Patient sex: M
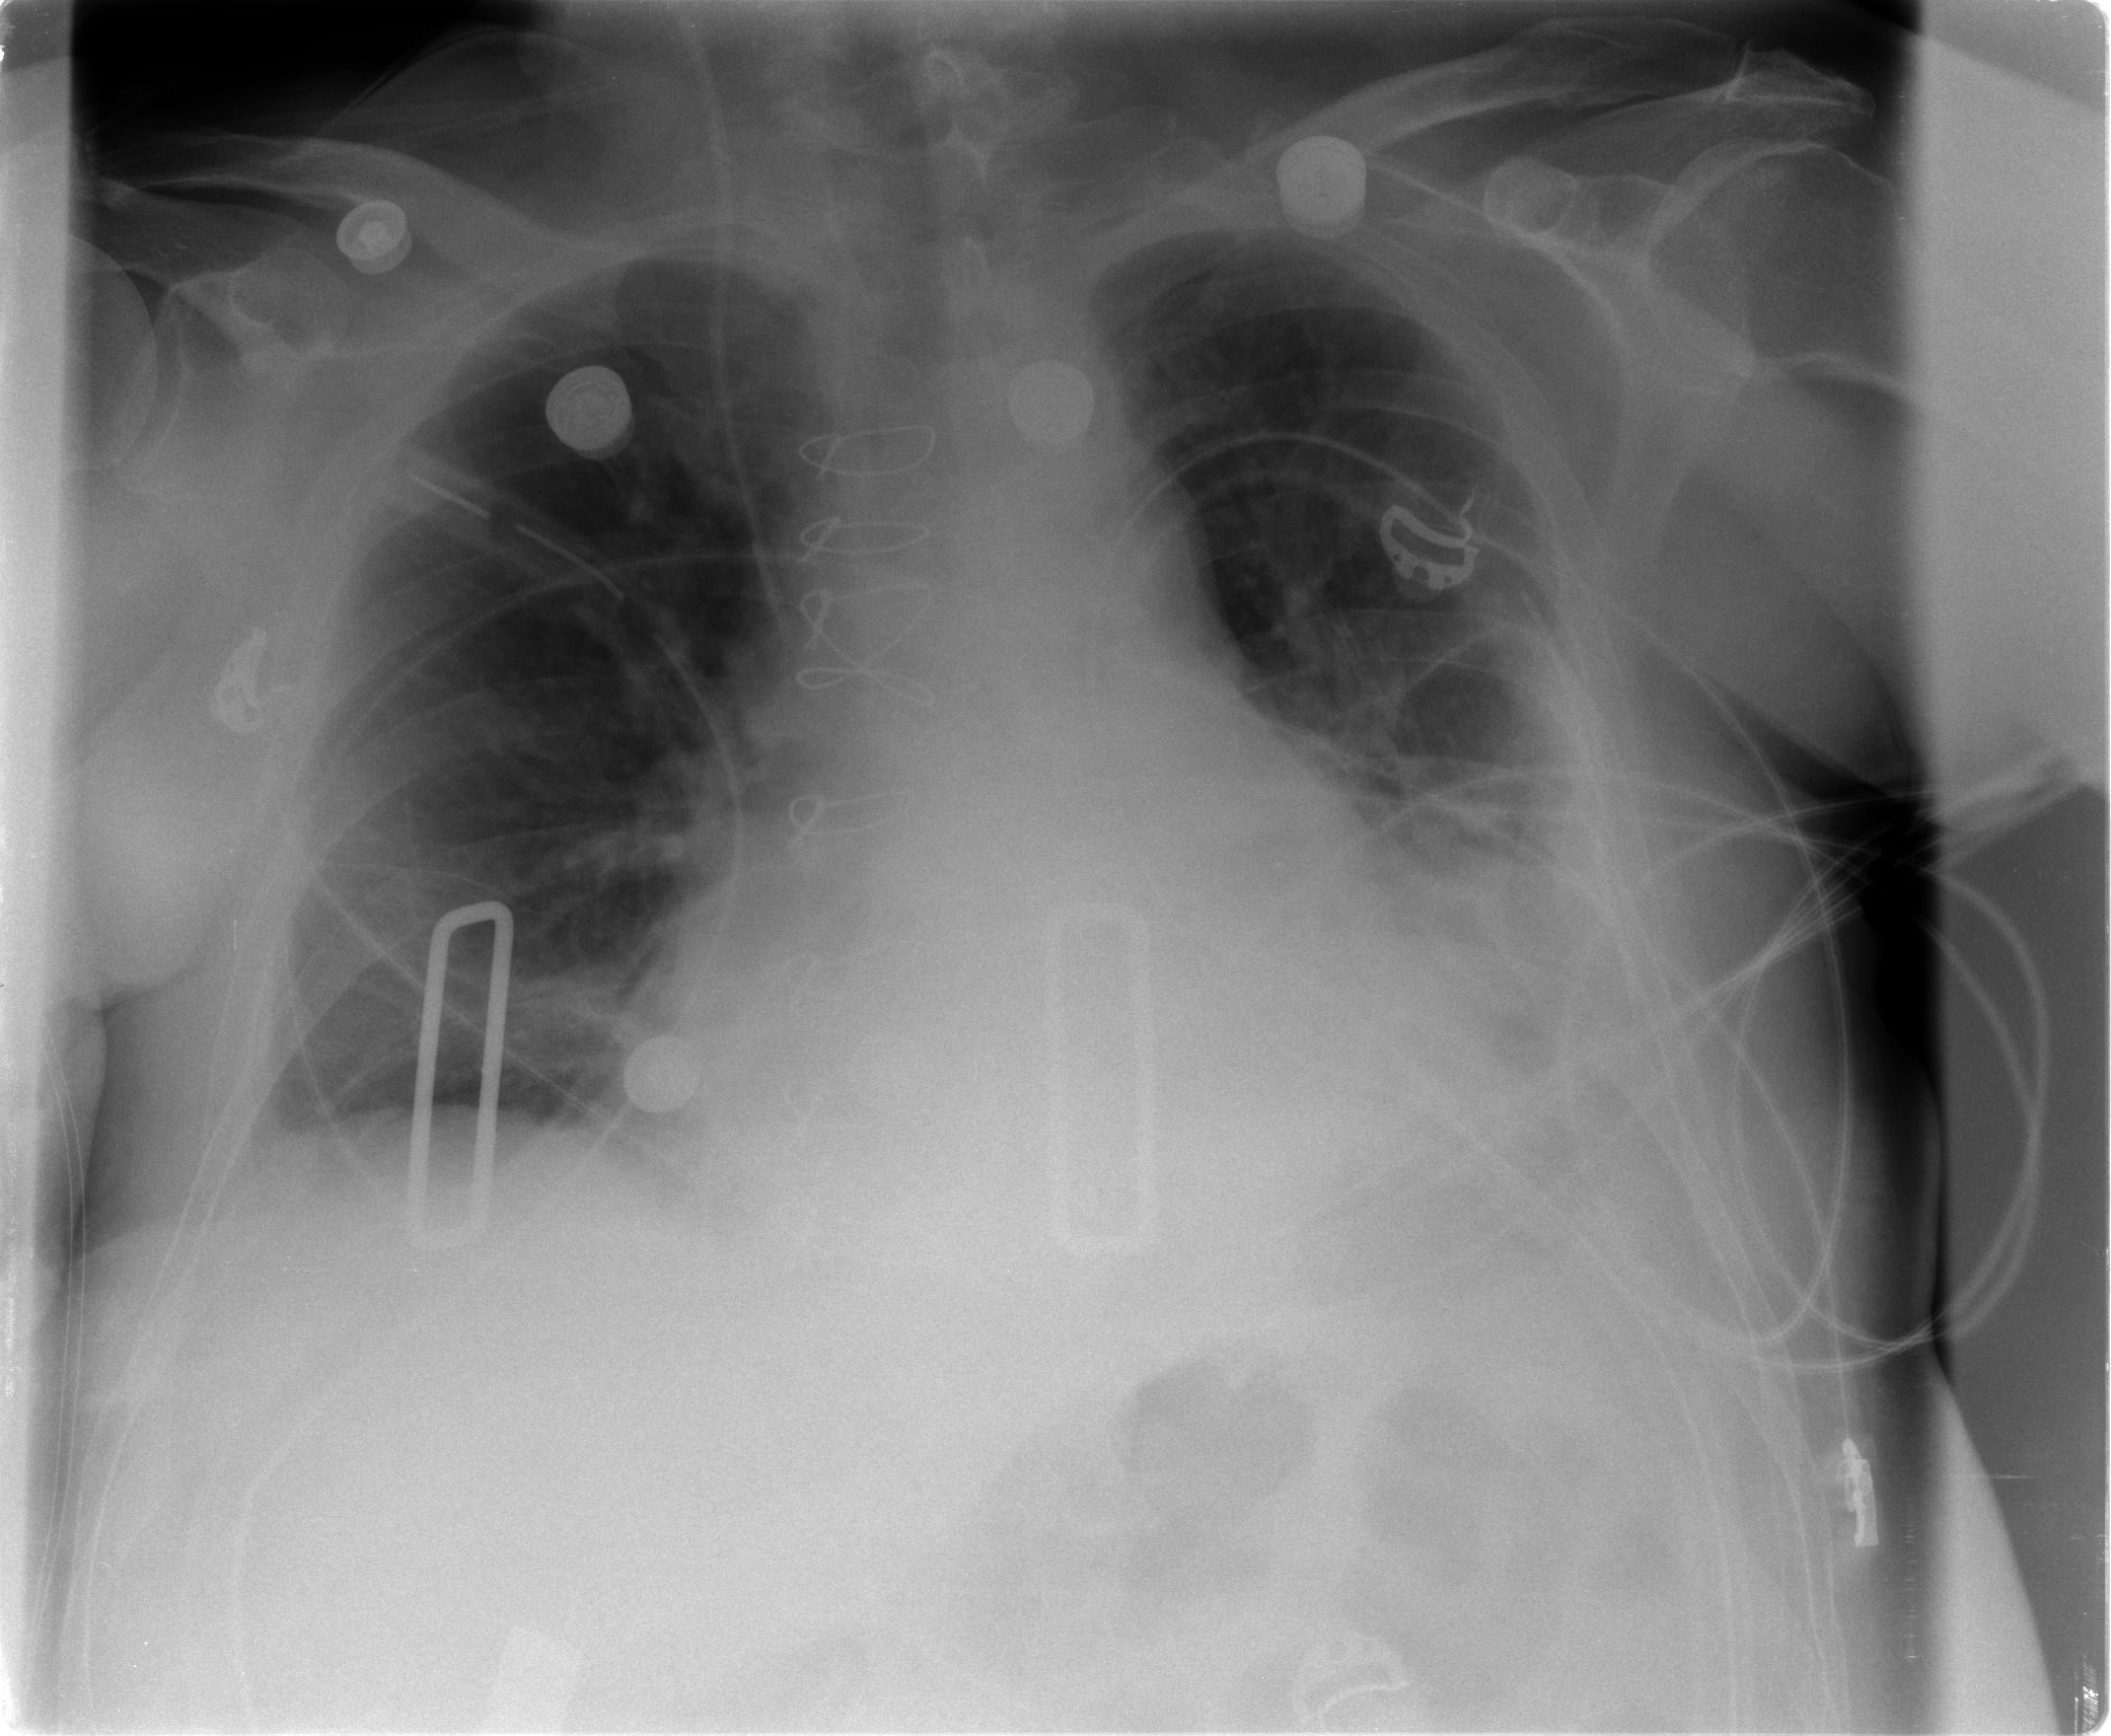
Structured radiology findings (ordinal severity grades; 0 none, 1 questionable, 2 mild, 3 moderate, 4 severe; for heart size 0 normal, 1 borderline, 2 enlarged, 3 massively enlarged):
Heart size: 2
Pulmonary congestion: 2
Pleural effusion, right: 1
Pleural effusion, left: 3
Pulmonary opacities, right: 0
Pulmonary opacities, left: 0
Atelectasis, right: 2
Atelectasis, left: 2